Question: I am an amateur pilot working on some airspace modeling experiments. What I am trying to achieve is a tool for easily creating cross-sections of airspace, i.e. 3D airspace to 2D. So in the end I would like to have an image similar to this created: <URL>. Accuracy is not important as these cross-sections would not be used for navigational purposes, but for training/visualization only. Hence coordinate geometry is enough, and no geodesic calculations are needed.
Currently I am storing GeoJSON 2D geometries (all polygons) in my database with additional metadata containing lower and upper altitude limits of each airspace element. Therefore I am effectively only showing 2D data on my OpenLayers and Leaflet.js maps.
I want the user to be able to draw a linestring over the map (see the green linestring in the picture below, stroke-width dramatically increased for demonstration purposes). This I can do with OpenLayers or Leaflet. The outcome should be a 1-dimensional cross-section of the 2D elements intersecting with the user-drawn line, as in this very artistic illustration by me:

Clarification: if the length of the output 1-dimensional cross-section is for example 1L, then the contents of the cross-section in the example should be a set of the following geometries: 1) black line between 0.1L and 0.5L and 2) a red line between 0.7L and 0.825L.
The user interface part is doable, and it would be running on top of OpenLayers or Leaflet. I have also found several algorithms in various languages for determining if two lines intersect and even to find out the intersection point. I can use Raphael.js then to draw the cross-section.
I should be able to do all this in a day or two... But I was wondering that I am trying to achieve? Oh, please don't mention those $10,000 GIS packages :-).
As this will be a web application, I am mostly looking into Javascript, Perl or PHP solutions. <URL> looks quite promising for calculating intersections, but I wonder if there are others?
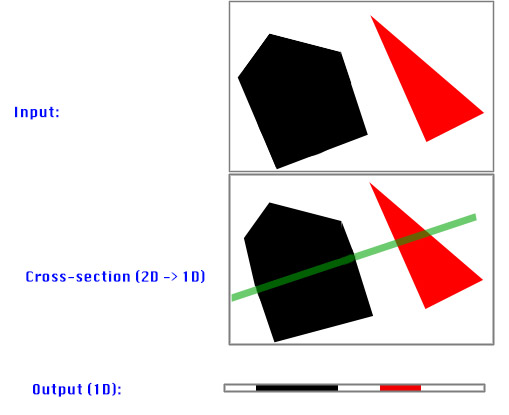
Answer: Posting answer to my own question for future reference. I was able to come up with a solution for creating the airspace cross-sections. It is based on coordinate geometry.
1) Input data is the start and end coordinates of the cross-section.
2) Loop through all areas and check if the start and/or end coordinates fall inside any of the airspace areas (polygons). PHP code slightly modified from another SO answer to check if a point is inside a polygon:
'''
// Point class, storage of lat/long-pairs
class Point {
var $lat;
var $long;
function Point($lat, $long) {
$this->lat = $lat;
$this->long = $long;
}
}
function pointInPolygon($p, $polygon) {
$c = 0;
$p1 = $polygon[0];
$n = count($polygon);
for ($i=1; $i<=$n; $i++) {
$p2 = $polygon[$i % $n];
if ($p->long > min($p1->long, $p2->long)
&& $p->long <= max($p1->long, $p2->long)
&& $p->lat <= max($p1->lat, $p2->lat)
&& $p1->long != $p2->long) {
$xinters = ($p->long - $p1->long) * ($p2->lat - $p1->lat) / ($p2->long - $p1->long)
if ($p1->lat == $p2->lat || $p->lat <= $xinters) {
$c++;
}
}
$p1 = $p2;
}
// if the number of edges we passed through is even, then it's not in the poly.
return $c%2!=0;
}
'''
3) Loop through all the line segments of each and every area (polygon) containing the airspace data. PHP code slightly modified from another SO answer to return the intersection point ofe two line segments:
'''
function Det2($x1, $x2, $y1, $y2) {
return ($x1 * $y2 - $y1 * $x2);
}
function lineIntersection ($v1Y, $v1X, $v2Y, $v2X, $v3Y, $v3X, $v4Y, $v4X) {
$tolerance = 0.000001;
$a = Det2($v1X - $v2X, $v1Y - $v2Y, $v3X - $v4X, $v3Y - $v4Y);
if (abs($a) < $tolerance) return null; // Lines are parallel
$d1 = Det2($v1X, $v1Y, $v2X, $v2Y);
$d2 = Det2($v3X, $v3Y, $v4X, $v4Y);
$x = Det2($d1, $v1X - $v2X, $d2, $v3X - $v4X) / $a;
$y = Det2($d1, $v1Y - $v2Y, $d2, $v3Y - $v4Y) / $a;
if ($x < min($v1X, $v2X) - $tolerance || $x > max($v1X, $v2X) + $tolerance) return null;
if ($y < min($v1Y, $v2Y) - $tolerance || $y > max($v1Y, $v2Y) + $tolerance) return null;
if ($x < min($v3X, $v4X) - $tolerance || $x > max($v3X, $v4X) + $tolerance) return null;
if ($y < min($v3Y, $v4Y) - $tolerance || $y > max($v3Y, $v4Y) + $tolerance) return null;
return array($x, $y);
}
'''
4) If there are intersecting segments, figure out the distance of the intersection (as result of the previous step) from the start coordinates of the cross-section. Divide this with the overall length of the cross-section to get the relative location of the airspace area boundary on the cross-section line.
5) Based on results of points 2 and 4, draw SVG polygons. Relative intersection locations are translated to X coordinates of polygons and altitude data (lower and upper limit) becomes the Y coordinates of the polygon.